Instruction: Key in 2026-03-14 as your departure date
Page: home
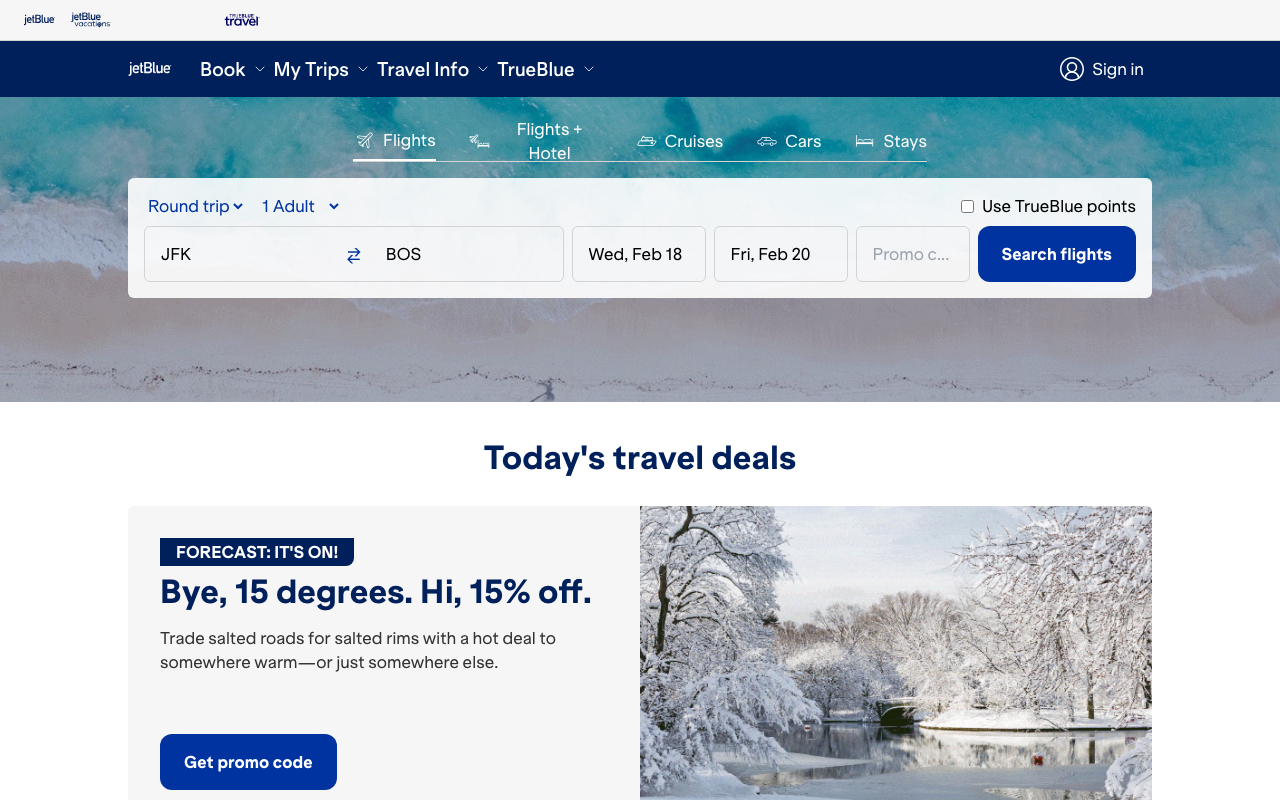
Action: type